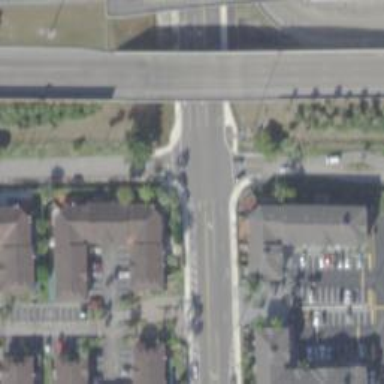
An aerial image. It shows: Uncontrolled road crossing with lines marking the way.